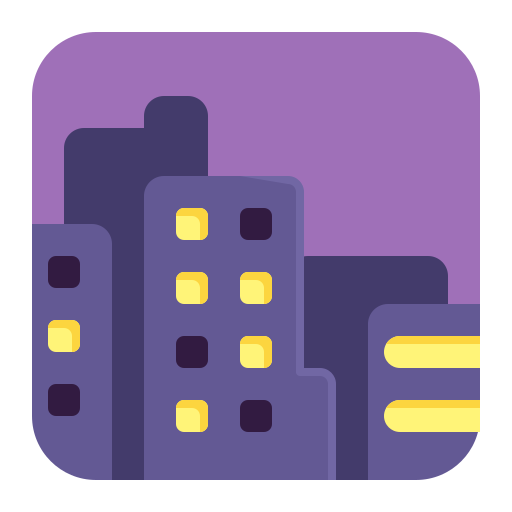
cityscape at dusk flat